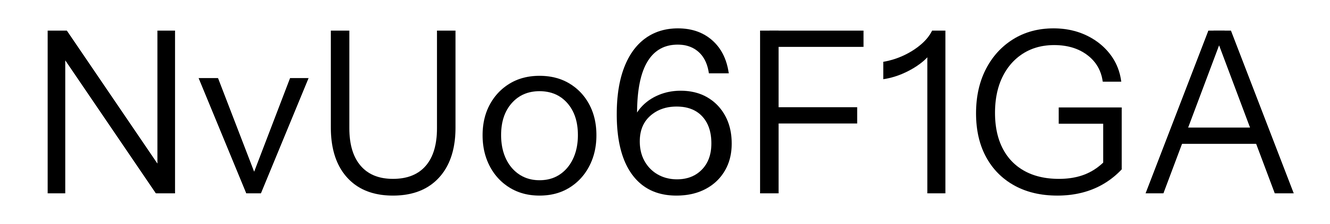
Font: InstrumentSans_Regular